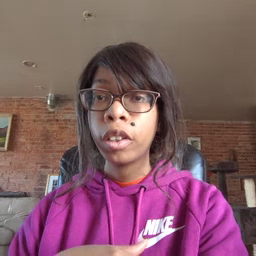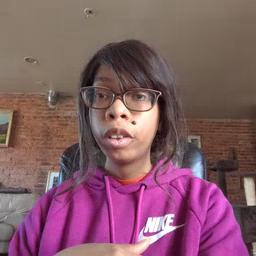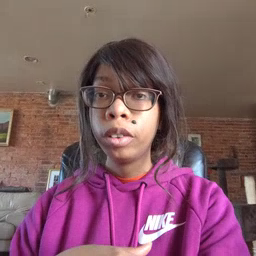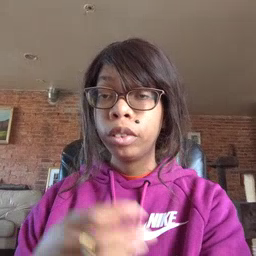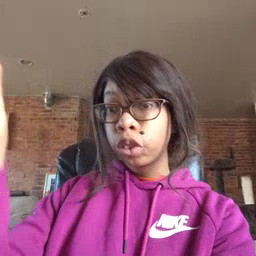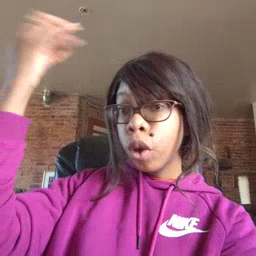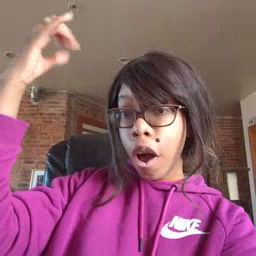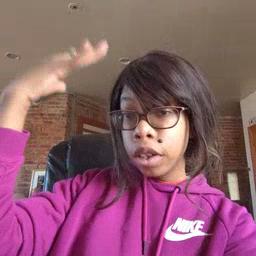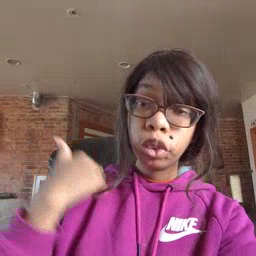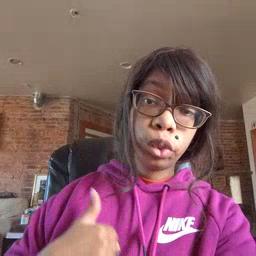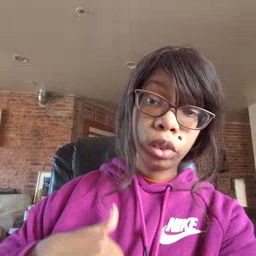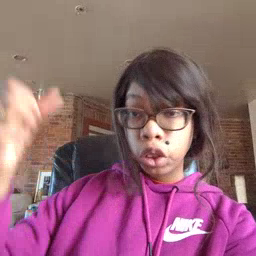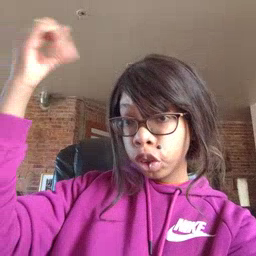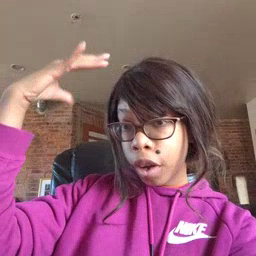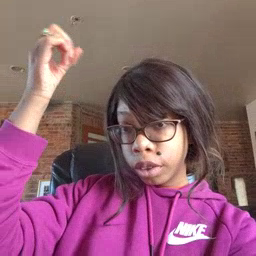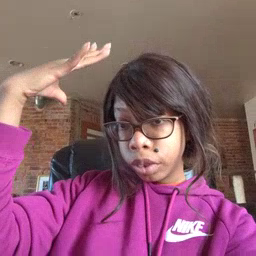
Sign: shower